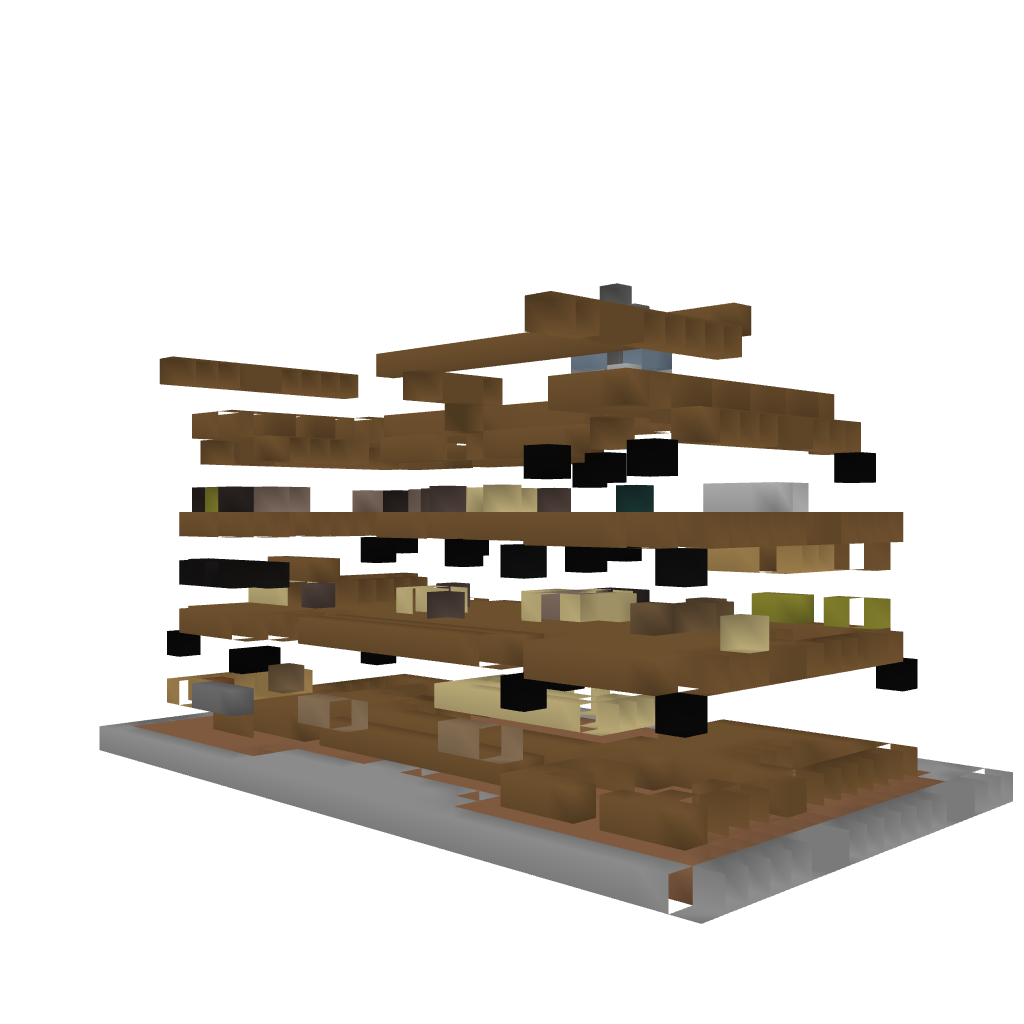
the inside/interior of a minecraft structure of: German Tudor Style House